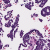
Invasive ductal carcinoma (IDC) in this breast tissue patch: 1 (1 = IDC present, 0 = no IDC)